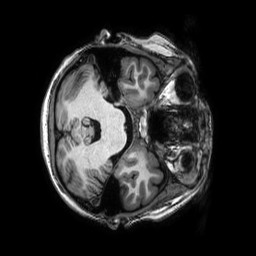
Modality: T1w
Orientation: axial
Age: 25
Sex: female
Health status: healthy
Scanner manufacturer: philips
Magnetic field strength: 3 T
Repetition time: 0.009 s
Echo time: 0.003996 s